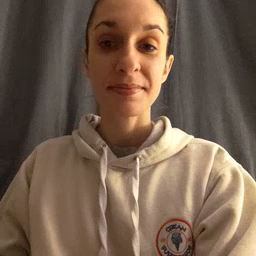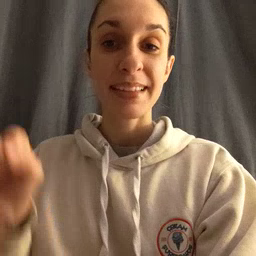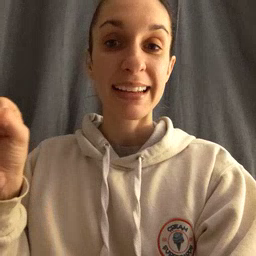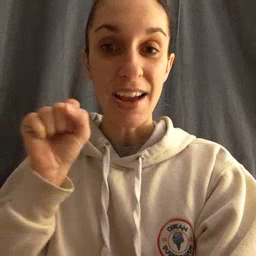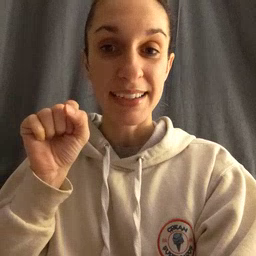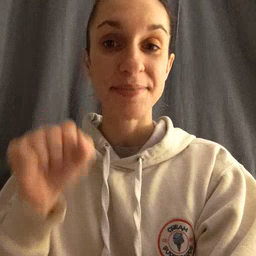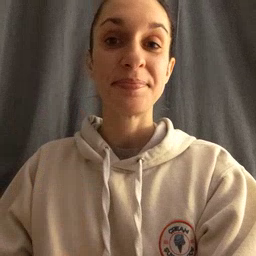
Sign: carrot